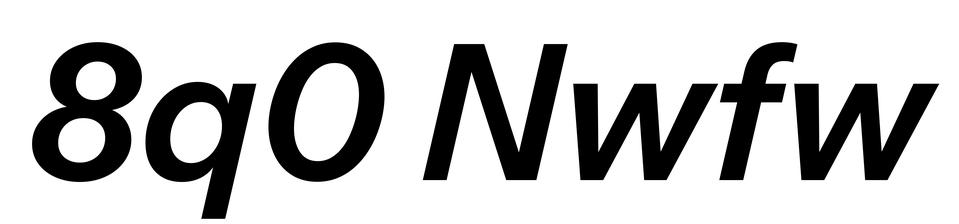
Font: InstrumentSans-Italic_SemiBold_Italic